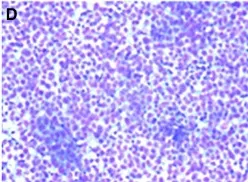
(C,D) Lymph node puncture pathology, indicating small cell undifferentiated carcinoma.
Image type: pathology (h&e)